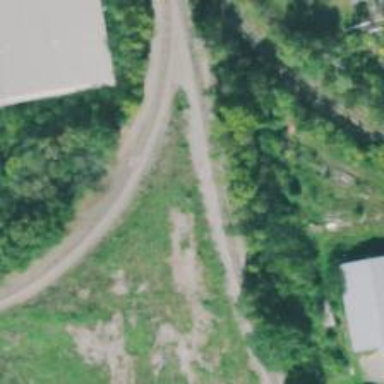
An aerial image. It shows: Railway track.